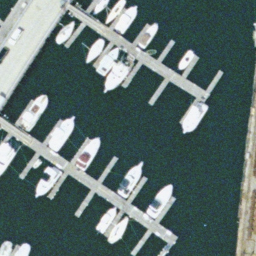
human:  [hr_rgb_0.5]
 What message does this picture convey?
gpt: harbor